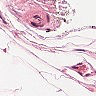
Metastatic tissue present: no